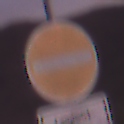
Verkehrszeichen: VerbotDerEinfahrt
Zusatzzeichen unten: BesondereFahrzeugeUndTransportgueter6
Umgebung: Outdoor, Nature
Tageszeit: Dawn
Wetter: PartlyCloudy
Licht: Natural
Jahreszeit: NotSpecified
Kontrast: MediumContrast